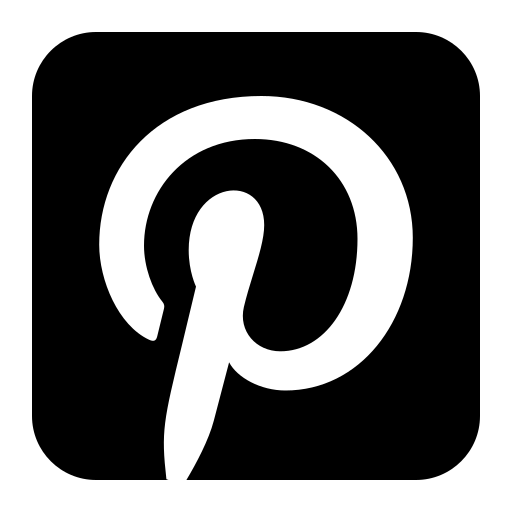
Tags: icon, FontAwesome, fa-icon, brand, square, pinterest